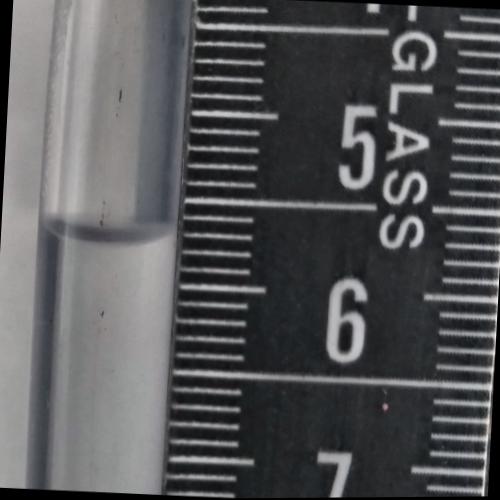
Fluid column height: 5.7 cm